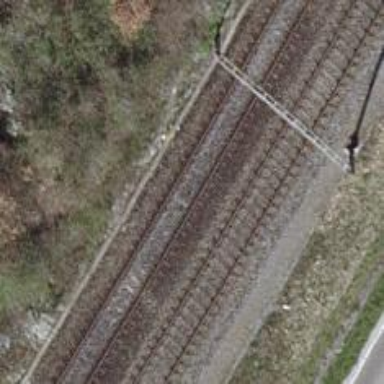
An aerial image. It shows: Single railway track with electrification through contact line.